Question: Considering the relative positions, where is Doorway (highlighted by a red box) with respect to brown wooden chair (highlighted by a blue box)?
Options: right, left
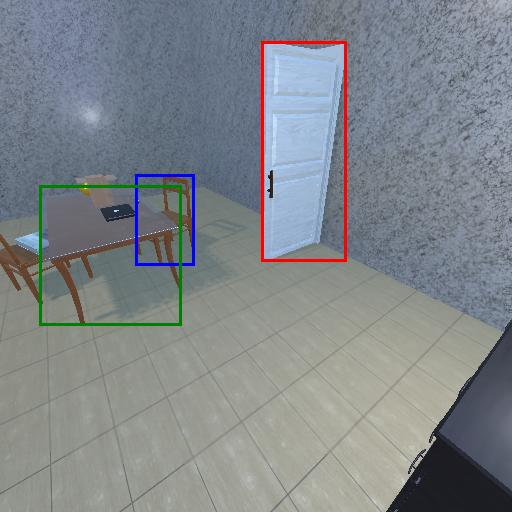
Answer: right